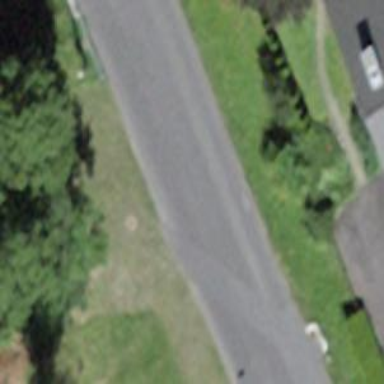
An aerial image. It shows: Secondary road.